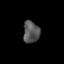
Tissue: prostate
Cell type: T cells
Senescence score: 0.7084
Nuclear area (px): 350
Mean DAPI intensity: 86.506